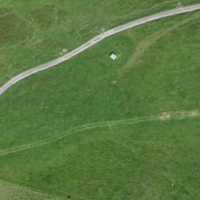
EUNIS habitat code: 23
Species observed at this site:
Vaccinium myrtillus
Vaccinium uliginosum
Anthus spinoletta